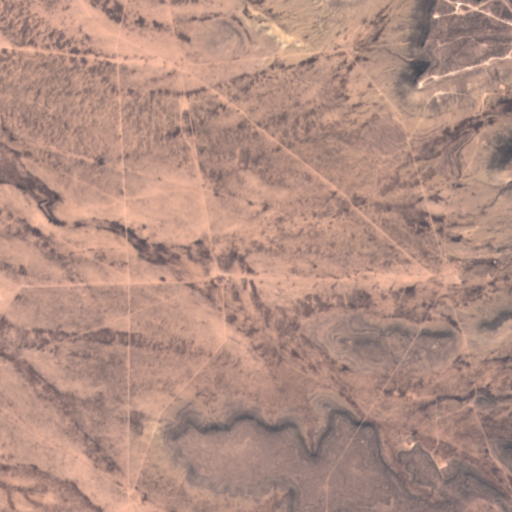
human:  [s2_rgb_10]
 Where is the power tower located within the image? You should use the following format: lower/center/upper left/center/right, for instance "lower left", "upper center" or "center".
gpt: The power tower is located in the upper right of the image.
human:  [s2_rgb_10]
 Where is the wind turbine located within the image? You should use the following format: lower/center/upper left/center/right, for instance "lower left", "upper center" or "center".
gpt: The wind turbine is located in the upper right of the image.
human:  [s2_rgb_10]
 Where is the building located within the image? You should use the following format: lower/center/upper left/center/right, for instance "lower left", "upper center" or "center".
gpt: The building is located in the center right of the image.
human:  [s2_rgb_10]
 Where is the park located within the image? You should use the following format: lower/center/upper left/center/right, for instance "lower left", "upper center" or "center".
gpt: There is no park in the image.